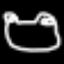
Label: frog